Field crop: tomato
Growth stage: 1
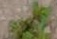
Species: portulaca